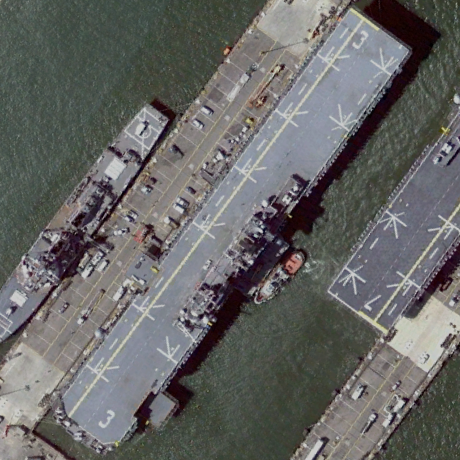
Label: assault